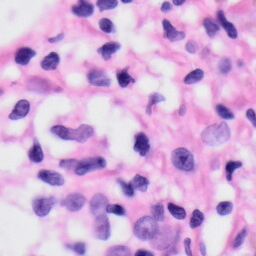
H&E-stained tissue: Skin